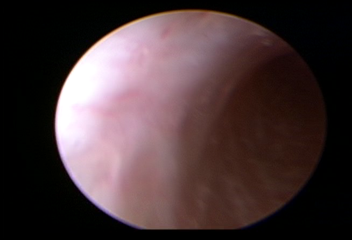
Modality: WLC
Class: Normal mucosa
Bladder cancer association: No